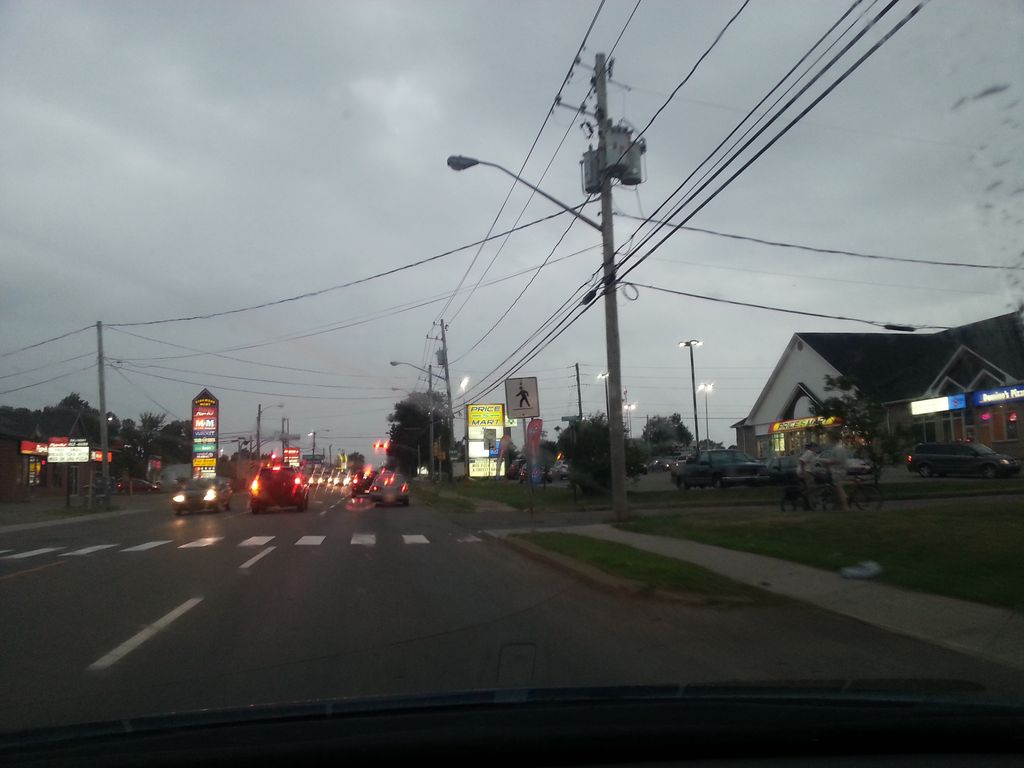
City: charlottetown